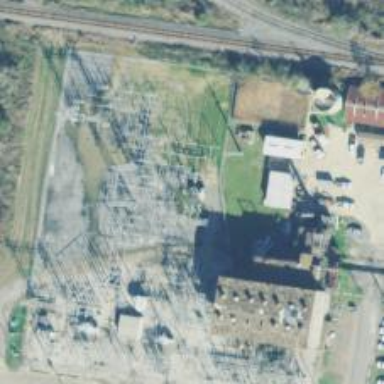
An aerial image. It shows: Distribution level power substation surrounded by fence.